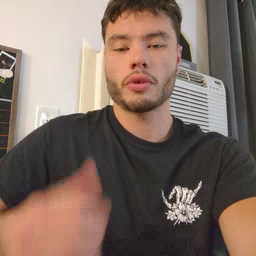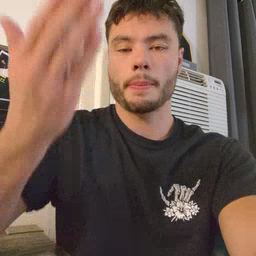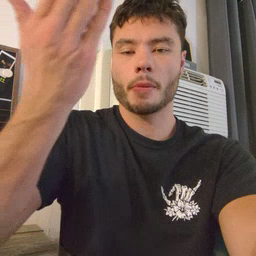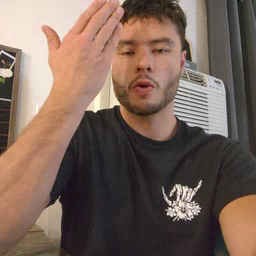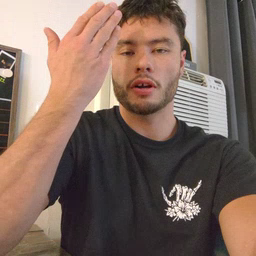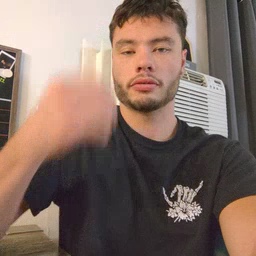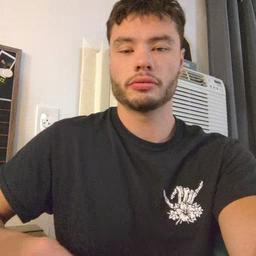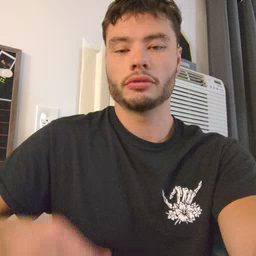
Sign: morning